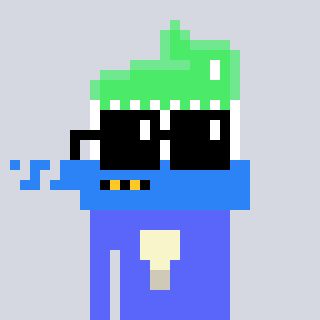
a pixel art character with square black sunglasses, a toothbrush-shaped head and a purple-colored body on a cool background